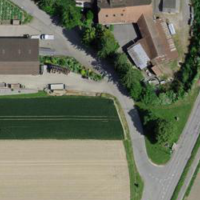
EUNIS habitat code: 55
Species observed at this site:
Lapsana communis